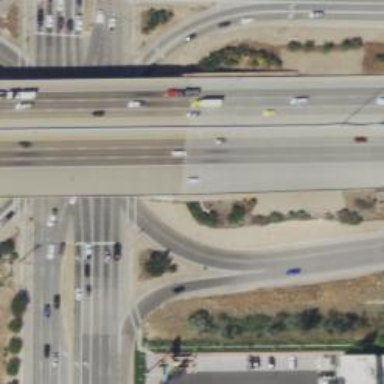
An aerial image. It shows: Asphalt bridge crossing motorway expressway.